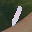
Label: 1